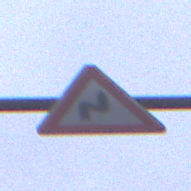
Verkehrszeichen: DoppelkurveRechts
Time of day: MorningAfternoon
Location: Outdoor (Urban)
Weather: Overcast
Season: NotSpecified
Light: Natural